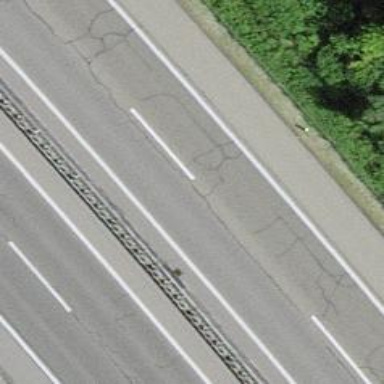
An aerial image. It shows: Asphalt motorway.